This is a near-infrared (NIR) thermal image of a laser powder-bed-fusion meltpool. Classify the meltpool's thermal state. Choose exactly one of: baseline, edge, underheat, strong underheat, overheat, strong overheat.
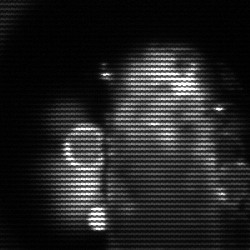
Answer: strong underheat